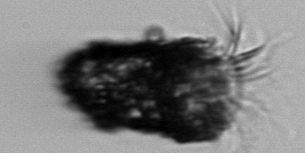
Label: Stenosemella_pacifica